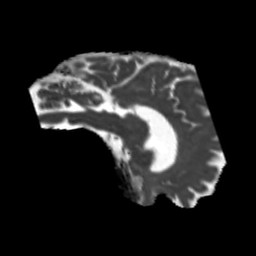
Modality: MD
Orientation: sagittal
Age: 70
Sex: male
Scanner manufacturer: siemens
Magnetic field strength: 3 T
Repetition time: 5.25 s
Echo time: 0.08 s